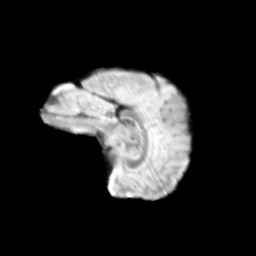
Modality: T2w
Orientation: sagittal
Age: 10
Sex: female
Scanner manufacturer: siemens
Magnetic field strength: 3 T
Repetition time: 3.8 s
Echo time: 0.07 s